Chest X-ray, PA view. Patient: 25 years old, sex M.
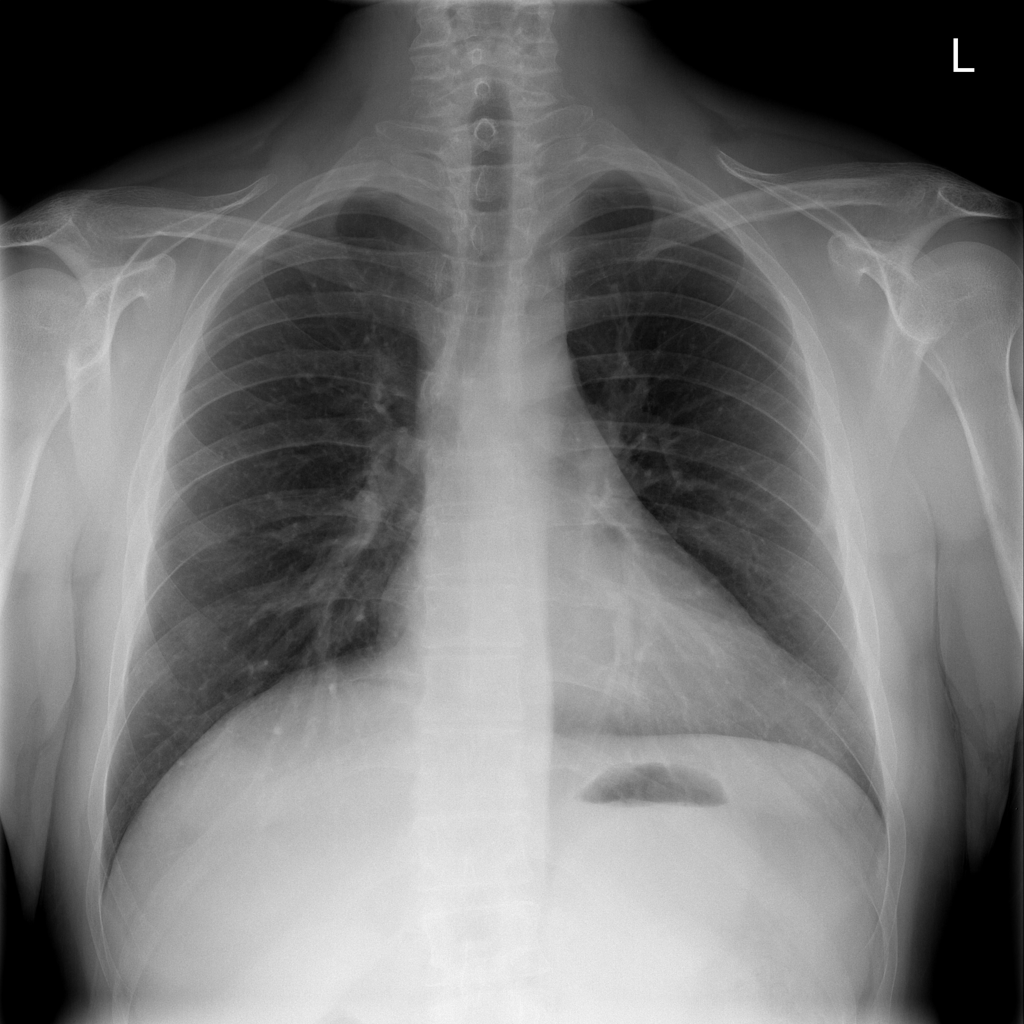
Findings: No Finding